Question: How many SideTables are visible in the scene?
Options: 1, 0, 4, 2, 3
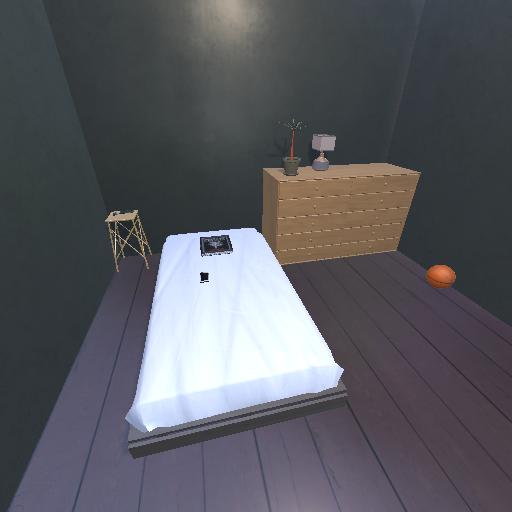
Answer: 1